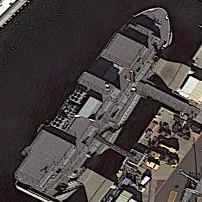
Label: civil